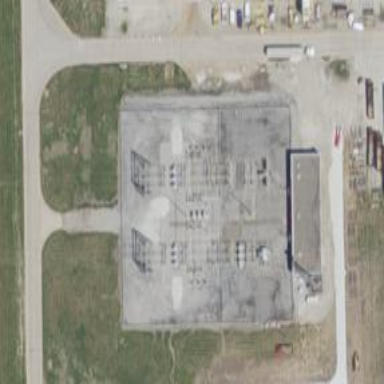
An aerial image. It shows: Power substation.